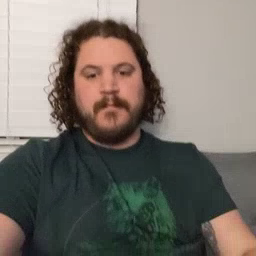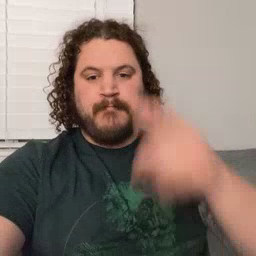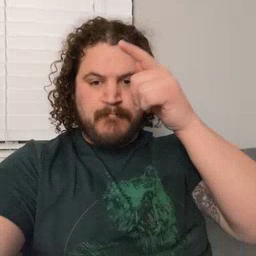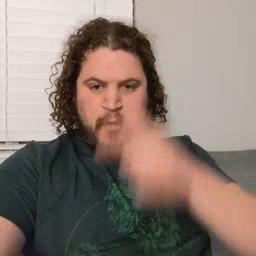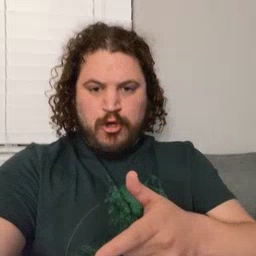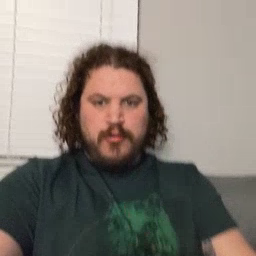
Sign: brother